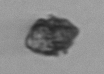
Label: Kryptoperidinium_triquetrum